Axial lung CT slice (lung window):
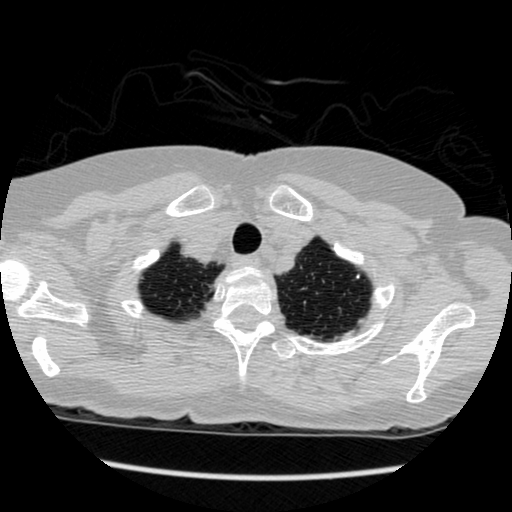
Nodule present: no